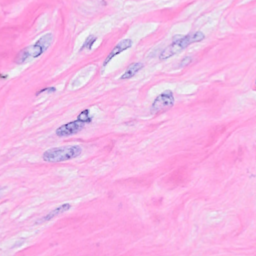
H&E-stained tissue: Breast